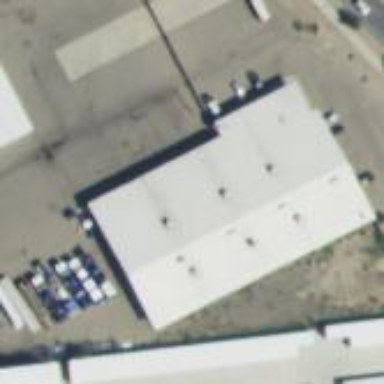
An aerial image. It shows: Commercial building.